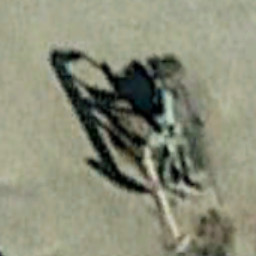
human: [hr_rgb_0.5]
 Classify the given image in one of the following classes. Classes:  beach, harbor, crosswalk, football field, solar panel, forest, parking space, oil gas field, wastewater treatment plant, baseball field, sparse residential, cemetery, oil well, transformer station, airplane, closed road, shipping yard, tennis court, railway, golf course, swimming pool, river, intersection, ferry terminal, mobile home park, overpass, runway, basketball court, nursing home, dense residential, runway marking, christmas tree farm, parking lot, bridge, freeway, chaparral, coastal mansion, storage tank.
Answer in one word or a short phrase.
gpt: oil well